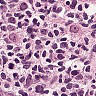
Metastatic tissue present: yes